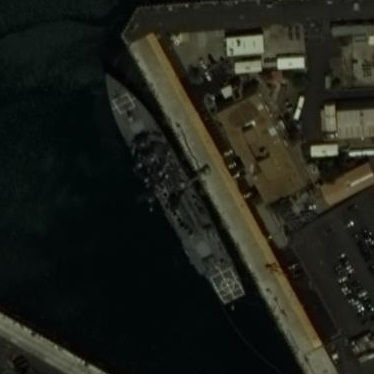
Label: destroyer